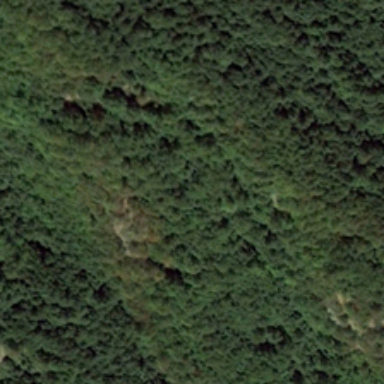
This piece of the forest is yellow green and dense .